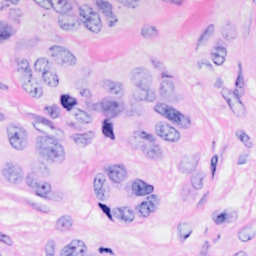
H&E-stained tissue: Breast